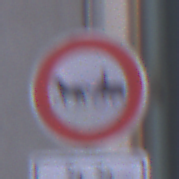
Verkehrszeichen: VerbotGespannfuhrwerke
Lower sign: ZeitangabenMitBeschraenkungAufWochentage9
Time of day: MorningAfternoon
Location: Outdoor (Urban)
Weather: PartlyCloudy
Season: NotSpecified
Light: Natural